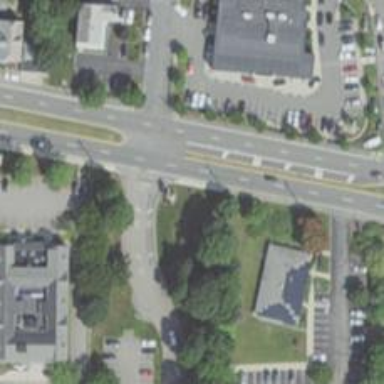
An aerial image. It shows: Stop road.